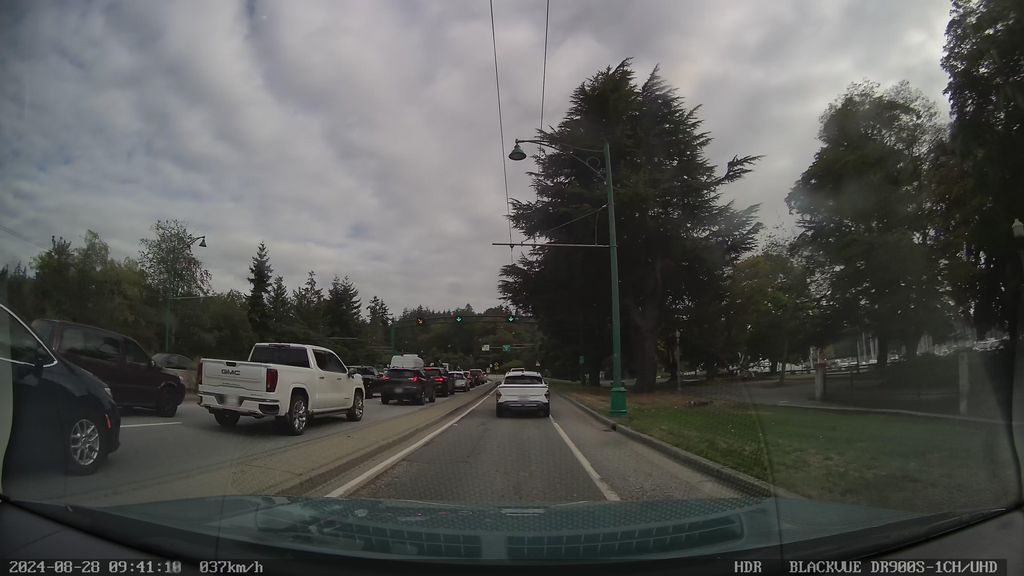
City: vancouver